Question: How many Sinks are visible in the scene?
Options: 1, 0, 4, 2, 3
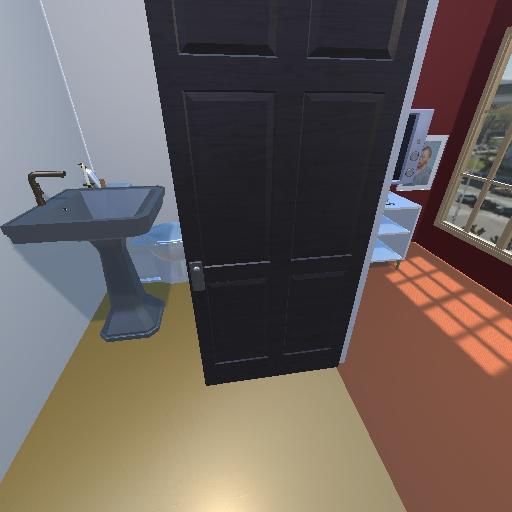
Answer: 1